Question: I'm producing a plot like this:
'''
library(ggplot2)
data.dist = matrix(
c(10, -10, 10, -10, 10, -10, 10, -10, 10),
nrow=3,
ncol=3,
byrow = TRUE)
hc <- agnes(dist(data.dist), method = "ward", diss = TRUE)
cluster <- cutree(hc, k=2)
xy <- data.frame(cmdscale(dist(data.dist)), factor(cluster))
names(xy) <- c("x", "y", "cluster")
xy$model <- rownames(xy)
ggplot(xy, aes(x, y)) + geom_point(aes(colour=cluster), size=3)
'''
Which gives me:

However, let's say I want to attach another covariate, say a binary variable 'c(1, 0, 1)' to the data and display all '1' using one symbol (say an X) and all '0' using another symbol (say a dot). How can I accomplish this?
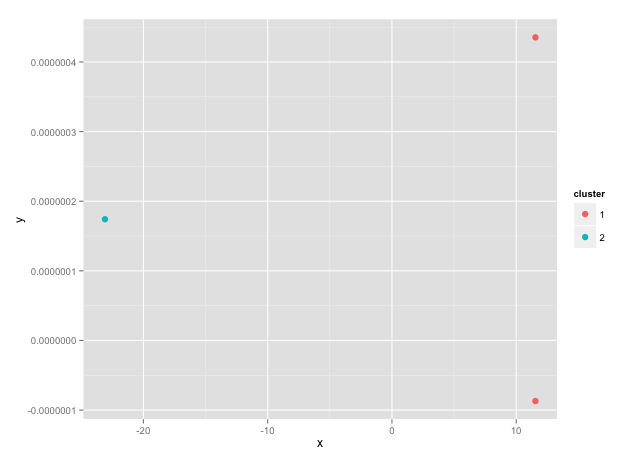
Answer: '''
xy<-data.frame(x=rnorm(3),y=rnorm(3),cluster=as.factor(c(1,0,1)),another=as.factor(c(1,1,0)) )
ggplot(xy, aes(x, y,shape=another)) + geom_point(aes(colour=cluster), size=3)
'''